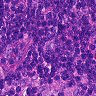
Metastatic tissue present: no